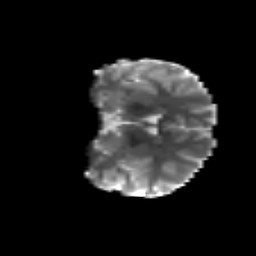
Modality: T2w
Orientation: coronal
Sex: male
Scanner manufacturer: siemens
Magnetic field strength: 3 T
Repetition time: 5 s
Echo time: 0.071 s